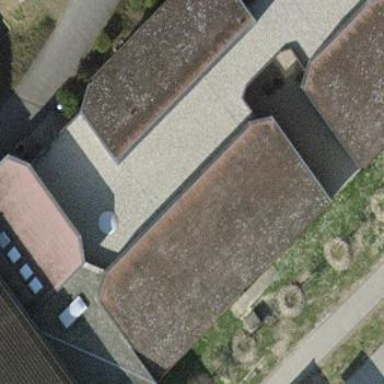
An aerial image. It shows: School building.